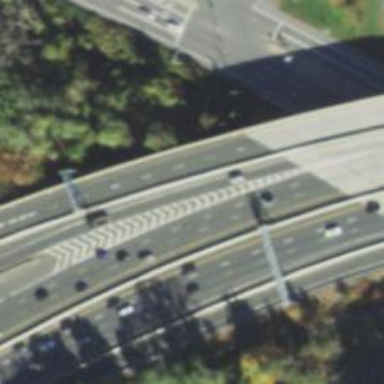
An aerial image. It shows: Asphalt motorway link.